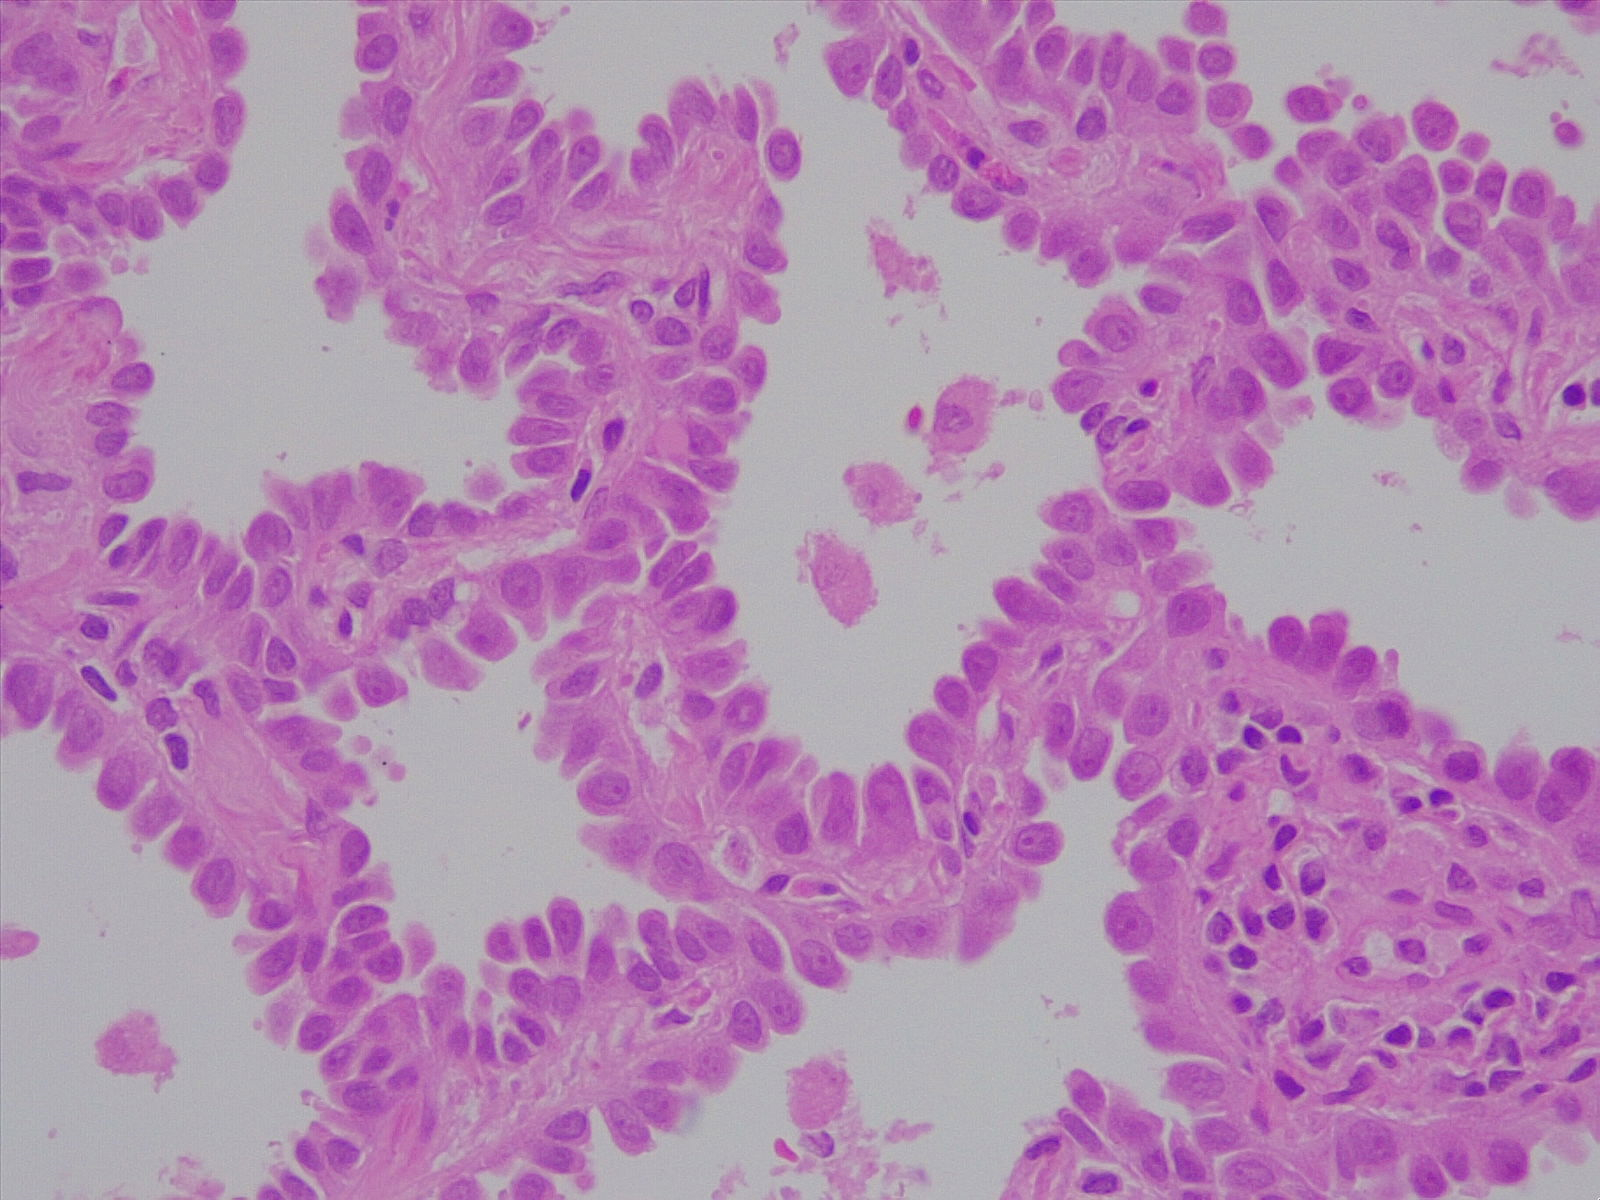
Label: lung adenocarcinoma, well differentiated